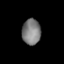
Tissue: prostate
Cell type: Epithelial cells
Senescence score: 0.3365
Nuclear area (px): 463
Mean DAPI intensity: 125.683